Brain MRI, t1w sequence, axial 2D slice.
Patient: age 34, sex F, weight 95 kg, height 1.95 m
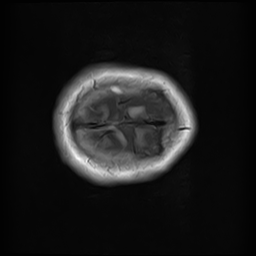